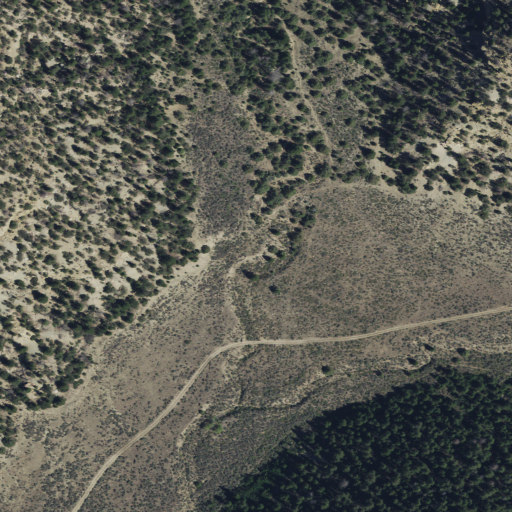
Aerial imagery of valley in Utah named West Tent Canyon containing evergreen forest and shrub